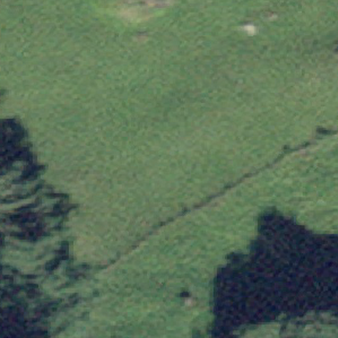
Label: other